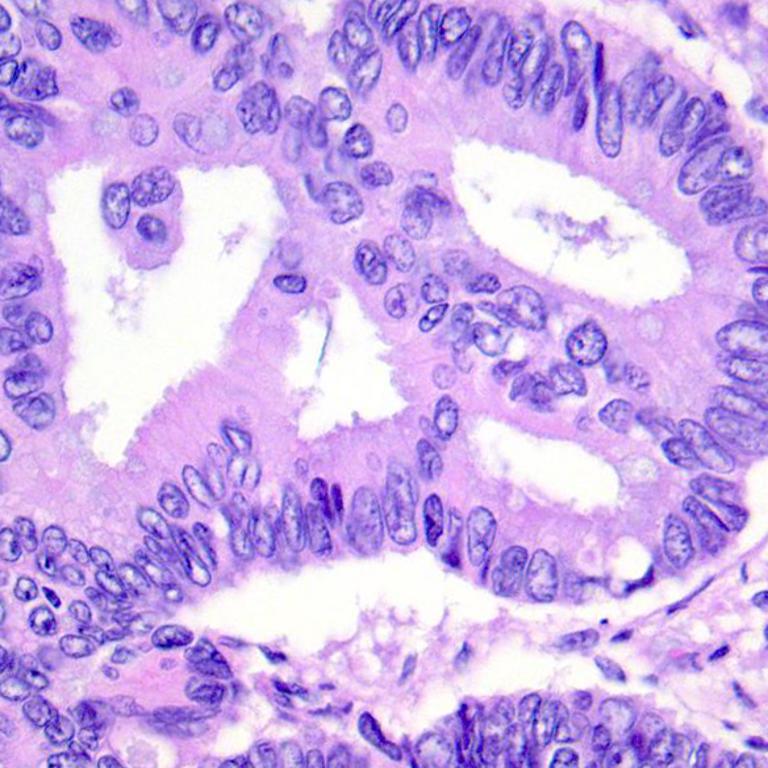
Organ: colon
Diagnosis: adenocarcinomas